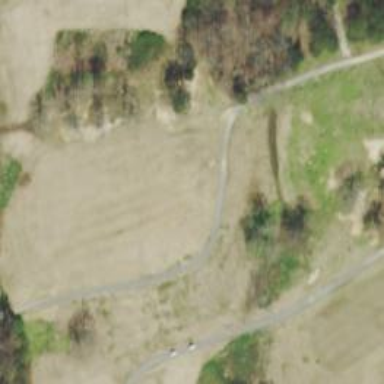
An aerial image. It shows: Pathway for golf carts.